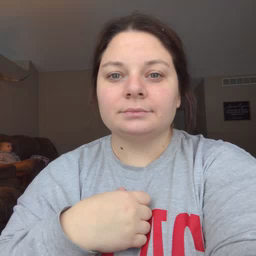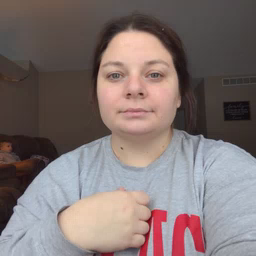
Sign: no